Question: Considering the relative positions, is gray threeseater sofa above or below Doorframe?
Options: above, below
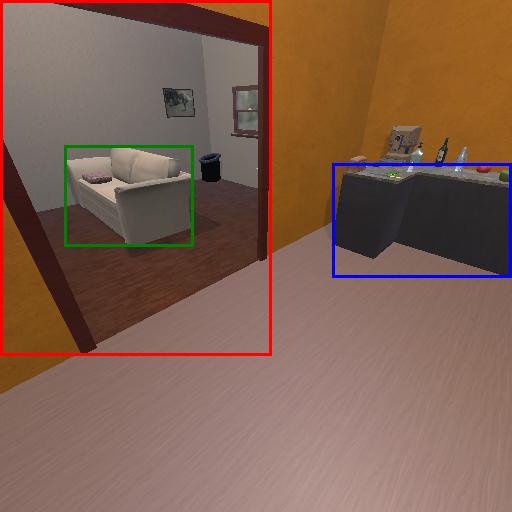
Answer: above